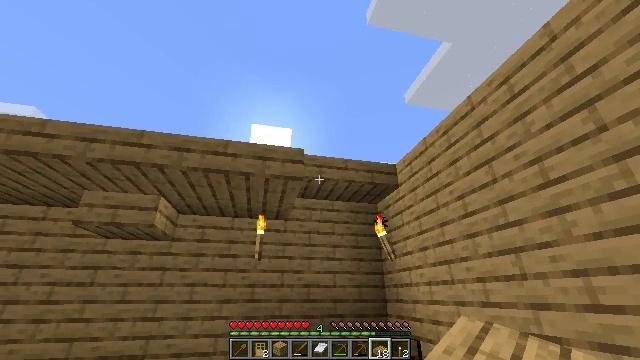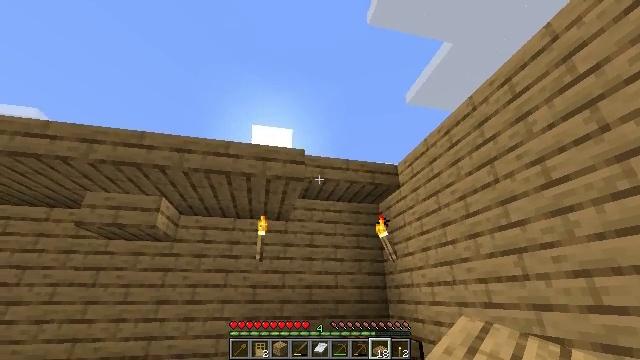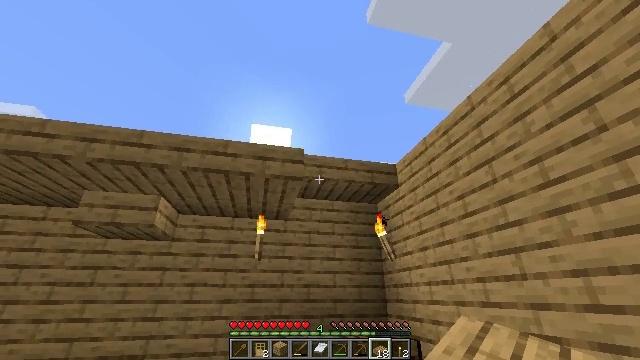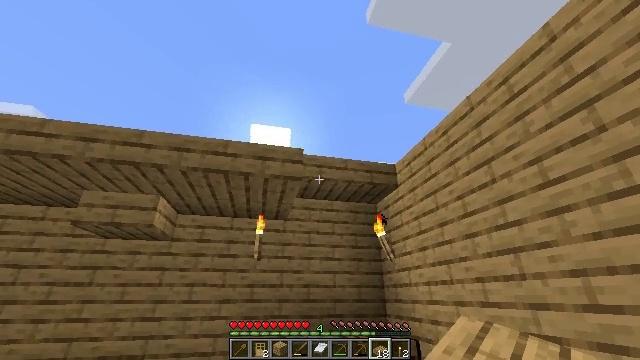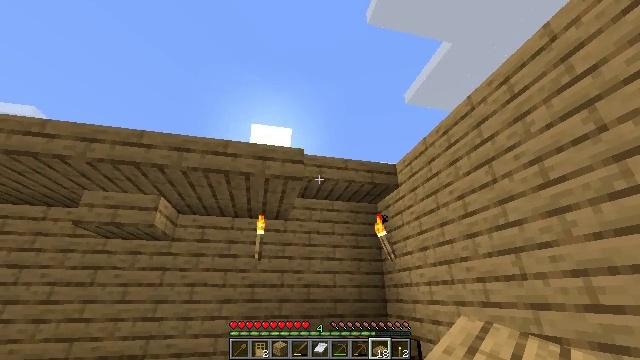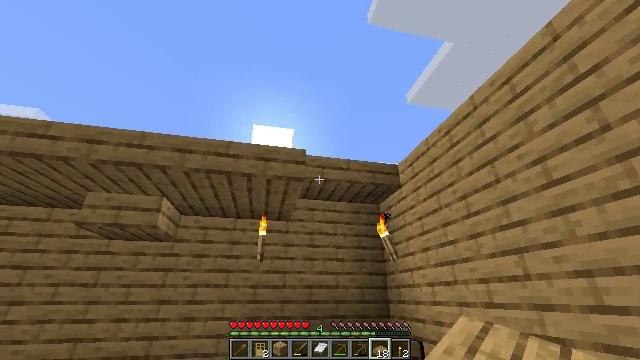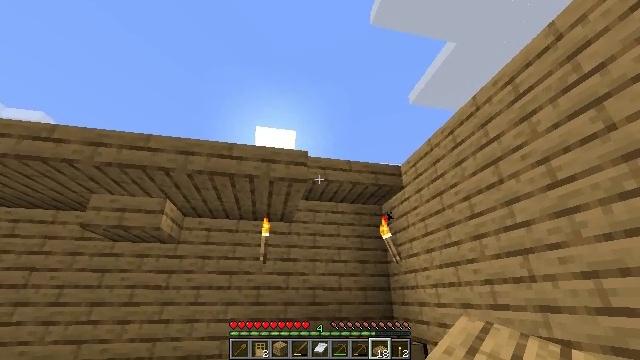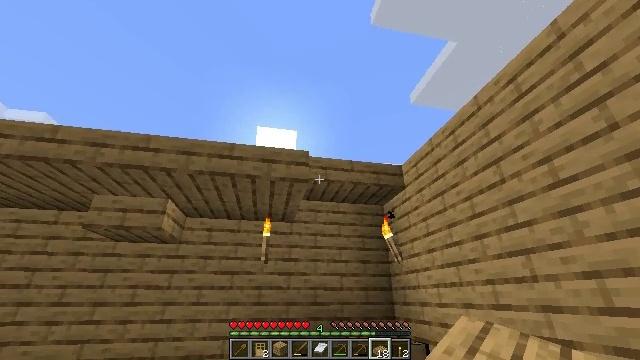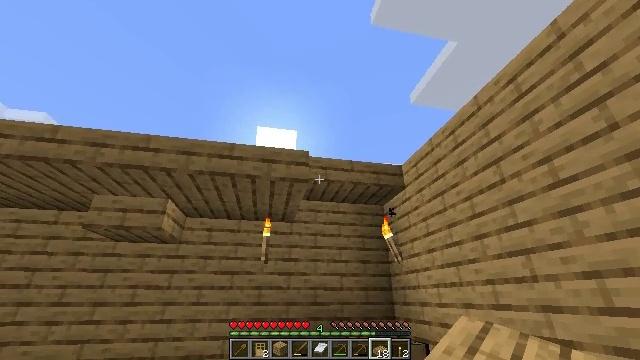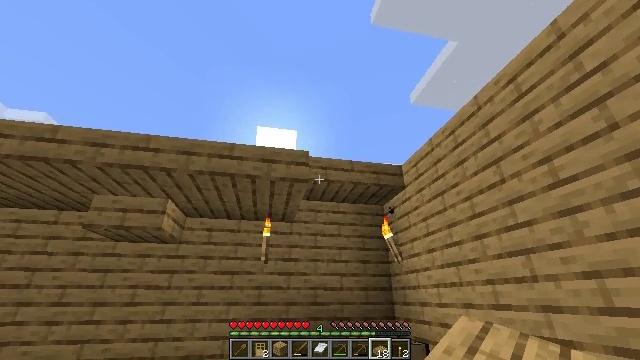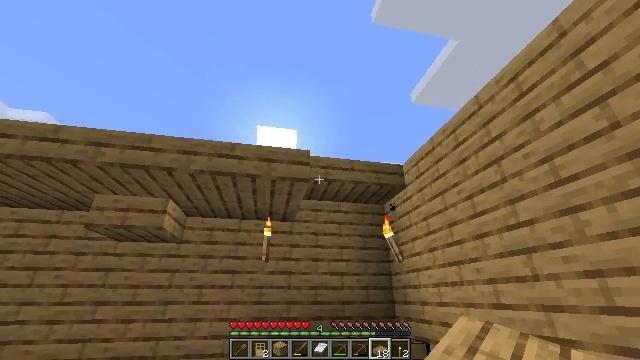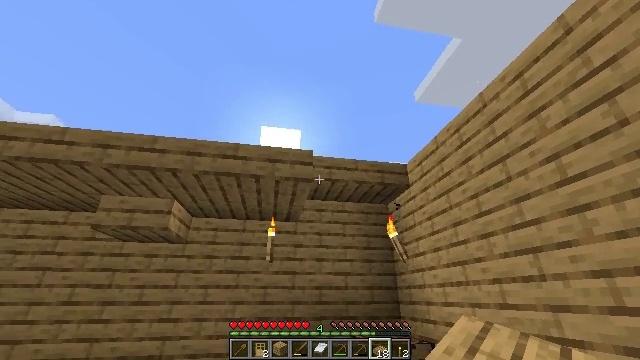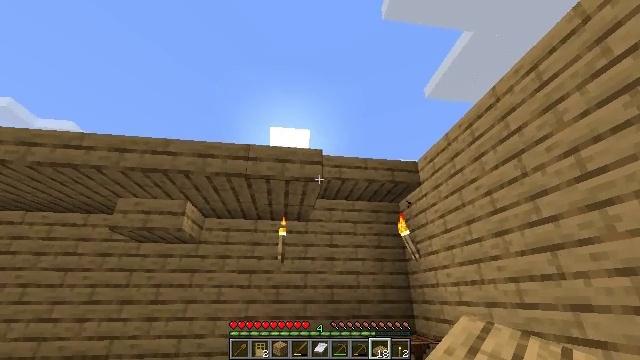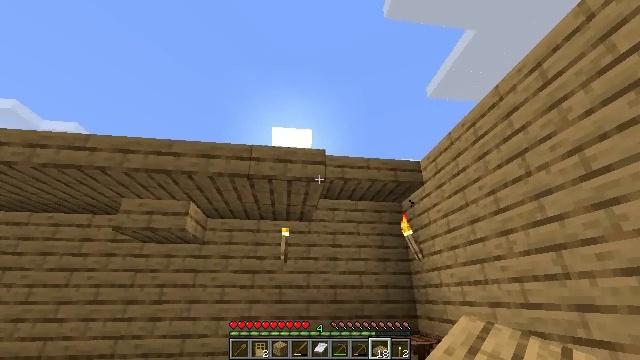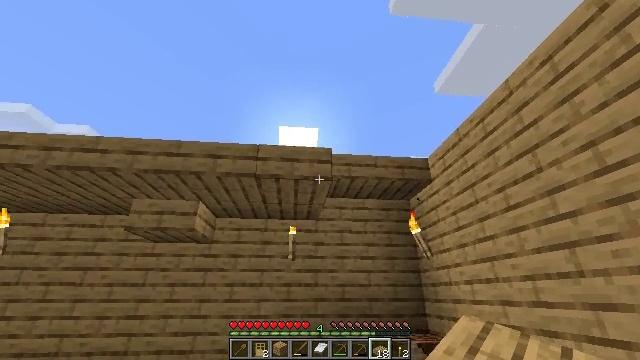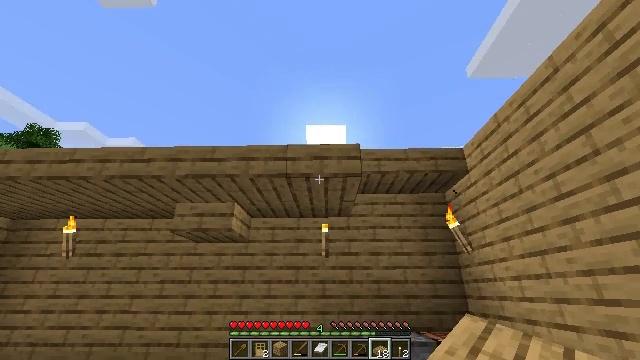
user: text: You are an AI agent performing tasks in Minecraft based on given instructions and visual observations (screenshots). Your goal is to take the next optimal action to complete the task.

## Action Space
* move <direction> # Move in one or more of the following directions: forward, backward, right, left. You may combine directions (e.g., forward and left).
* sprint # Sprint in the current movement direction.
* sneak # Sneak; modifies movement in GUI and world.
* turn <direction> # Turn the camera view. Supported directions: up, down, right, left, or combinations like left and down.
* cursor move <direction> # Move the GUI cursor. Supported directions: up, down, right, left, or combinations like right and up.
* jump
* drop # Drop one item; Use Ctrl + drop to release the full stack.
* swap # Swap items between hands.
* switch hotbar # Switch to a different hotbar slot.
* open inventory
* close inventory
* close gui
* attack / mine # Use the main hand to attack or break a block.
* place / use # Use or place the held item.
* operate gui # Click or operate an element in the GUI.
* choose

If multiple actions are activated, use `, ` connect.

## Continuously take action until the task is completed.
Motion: motion action
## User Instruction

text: Break the oak slab to get it back.
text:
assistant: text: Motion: no_op
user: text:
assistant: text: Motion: no_op
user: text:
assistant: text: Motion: no_op
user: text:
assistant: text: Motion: no_op
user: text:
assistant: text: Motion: no_op
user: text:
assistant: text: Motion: no_op
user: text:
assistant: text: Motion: no_op
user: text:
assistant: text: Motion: no_op
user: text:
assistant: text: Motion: no_op
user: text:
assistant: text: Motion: no_op
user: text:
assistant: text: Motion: no_op
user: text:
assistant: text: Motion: turn left
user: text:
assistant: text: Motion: no_op
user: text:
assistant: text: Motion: turn left
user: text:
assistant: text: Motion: turn left
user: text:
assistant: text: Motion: no_op
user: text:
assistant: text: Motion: no_op
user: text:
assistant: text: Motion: no_op
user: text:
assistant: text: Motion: no_op
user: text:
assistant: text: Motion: no_op
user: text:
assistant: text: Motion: turn left and down
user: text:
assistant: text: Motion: turn left and down
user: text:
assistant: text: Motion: turn left and down
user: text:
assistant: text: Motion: turn left and down
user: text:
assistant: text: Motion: turn left and down
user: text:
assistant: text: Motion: turn down
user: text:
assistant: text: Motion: turn down
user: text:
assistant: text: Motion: no_op
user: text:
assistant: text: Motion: no_op
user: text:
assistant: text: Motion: turn right and up